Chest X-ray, AP view. Patient: 57 years old, sex F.
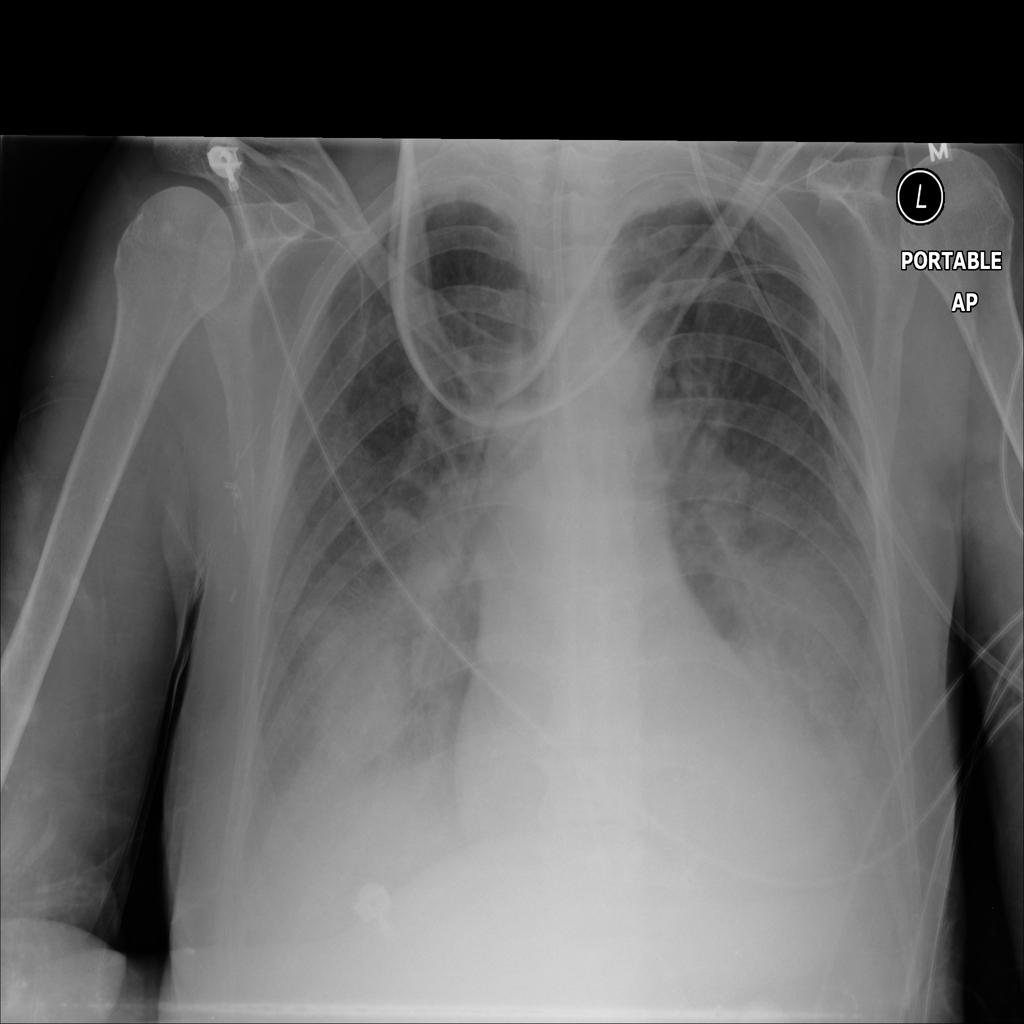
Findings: No Finding